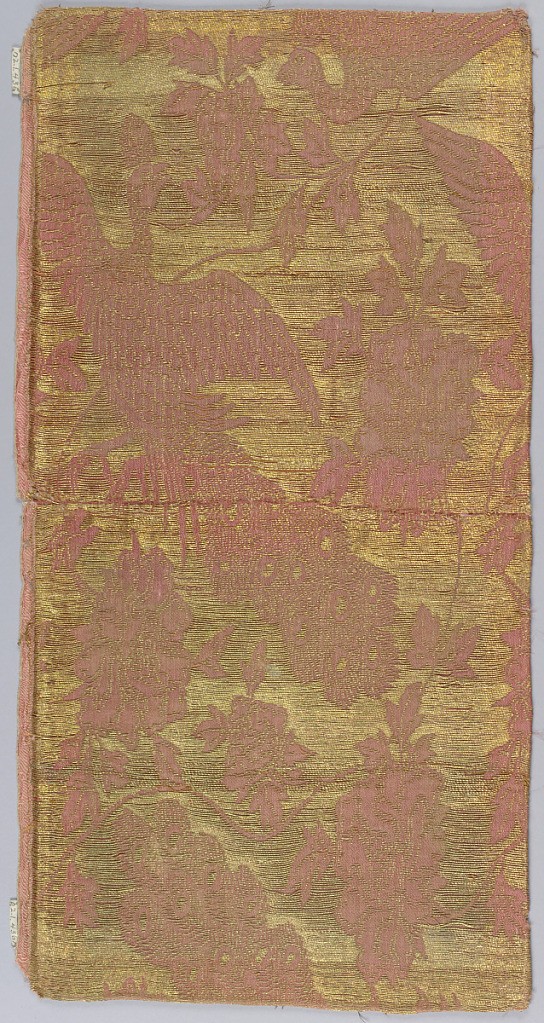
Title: Fragment
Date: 19th century
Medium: silk, metallic Technique: woven
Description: Peacocks and peonies in red and gold.